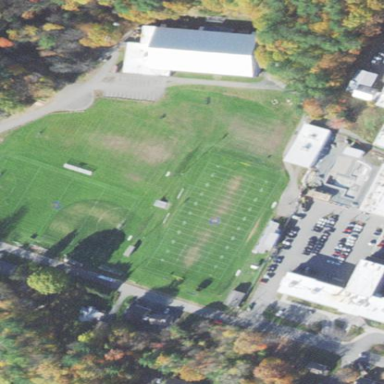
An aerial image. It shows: Grass pitch used for American football and soccer activities.